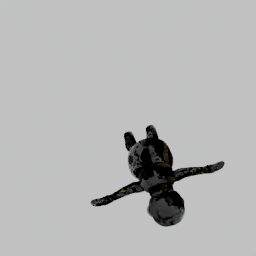
Label: animals